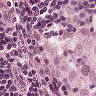
Metastatic tissue present: yes